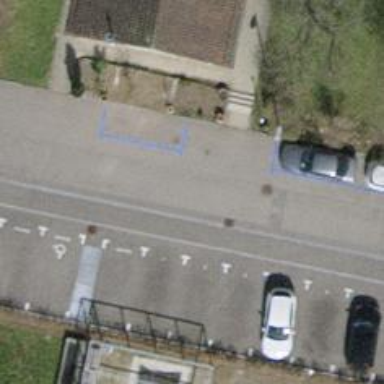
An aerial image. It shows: Footway made of paving stones.